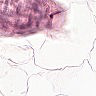
Metastatic tissue present: no